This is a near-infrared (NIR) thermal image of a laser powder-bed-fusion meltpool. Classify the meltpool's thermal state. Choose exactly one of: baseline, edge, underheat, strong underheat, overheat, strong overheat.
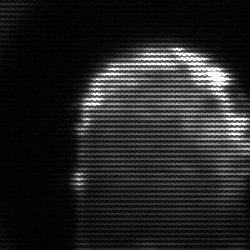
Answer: baseline